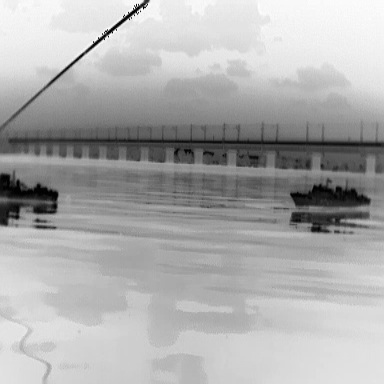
There are two warships in the infrared image.